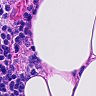
Metastatic tissue present: no